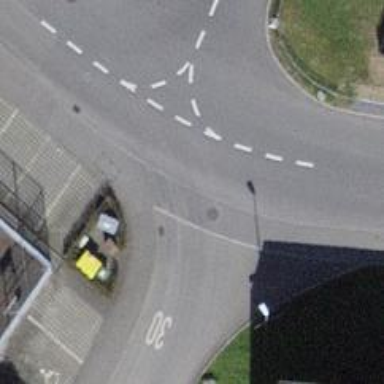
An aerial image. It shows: Unmarked road crossing.